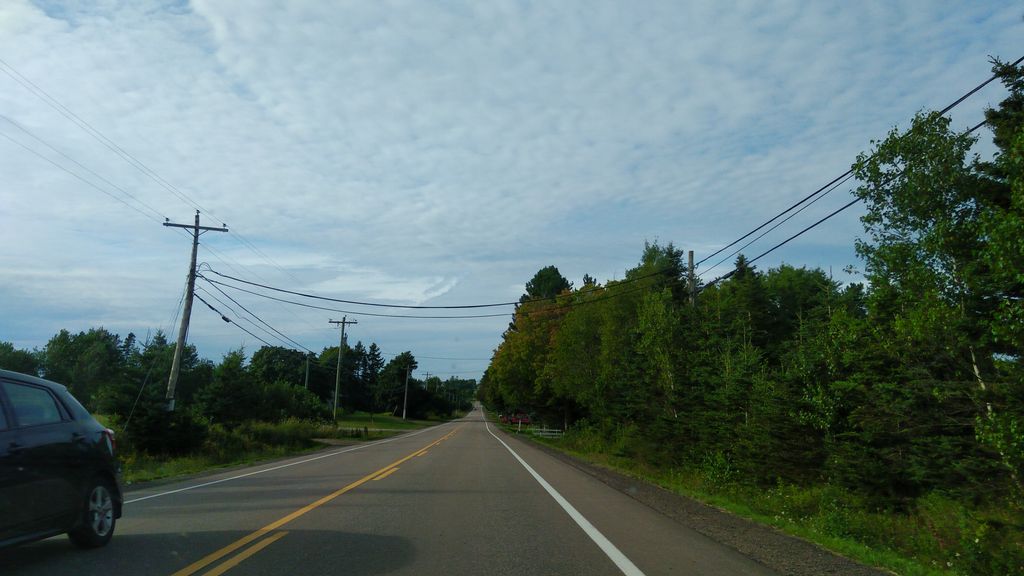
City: charlottetown